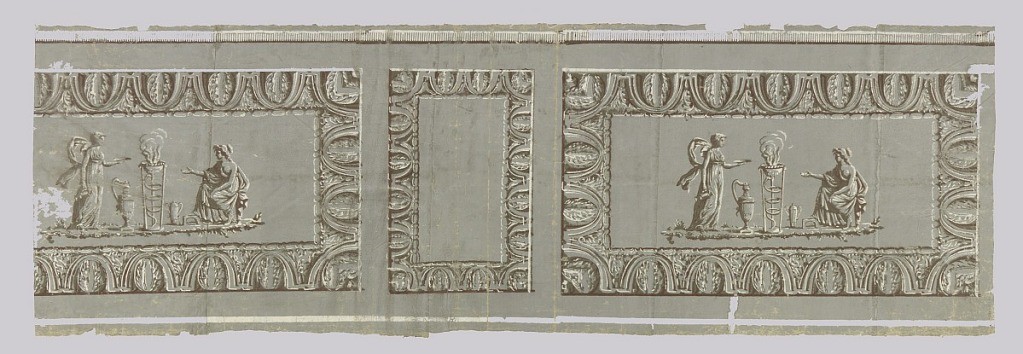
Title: Dado
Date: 1810–20
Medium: Block-printed on handmade paper
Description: Printed in grisaille, with gray, white, brown in classical revival motifs. Alternating small, vertical oriented rectangles and large horizontal rectangles, each with ornamental borders of foliage, stylized and regularized. In each of the larger rectangles, tripod topped by smoking fire in shallow pan, flanked by two women in classical flowing dresses, one presenting dish to the other who kneels on a little stool, hand outstretched. Ewer and tall vessel with handles.